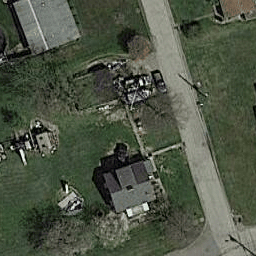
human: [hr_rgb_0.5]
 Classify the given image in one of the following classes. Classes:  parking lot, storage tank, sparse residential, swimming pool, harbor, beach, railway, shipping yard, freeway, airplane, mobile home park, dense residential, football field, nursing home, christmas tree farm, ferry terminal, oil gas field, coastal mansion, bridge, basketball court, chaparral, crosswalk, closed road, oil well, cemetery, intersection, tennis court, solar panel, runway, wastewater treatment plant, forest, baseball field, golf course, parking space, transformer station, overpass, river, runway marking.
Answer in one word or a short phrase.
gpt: sparse residential